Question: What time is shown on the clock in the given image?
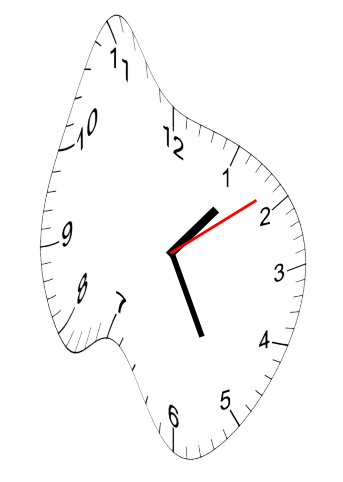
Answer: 01:25:09